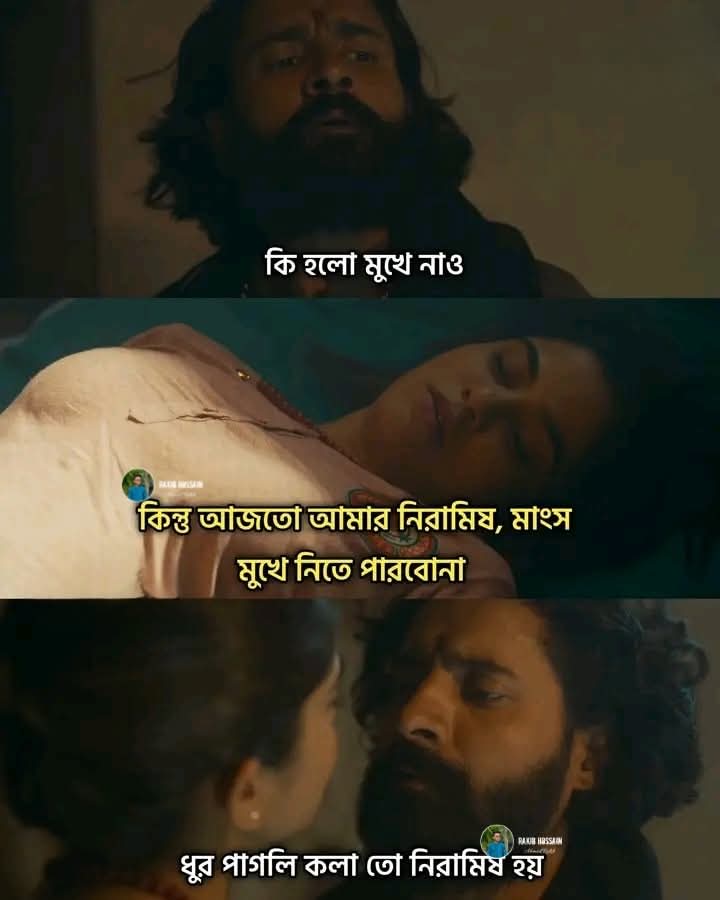
Text: কি হলো মুখে নাও
কিন্তু আজতো আমার নিরামিষ, মাংস মুখে নিতে পারবোনা
ধুর পাগলি কলা তো নিরামিষ হয়
Label: Non Hate